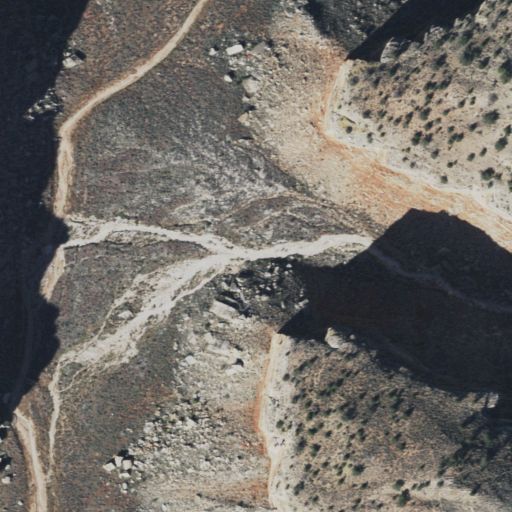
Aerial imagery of valley in Arizona named Willow Canyon containing shrub, barren land, and open development